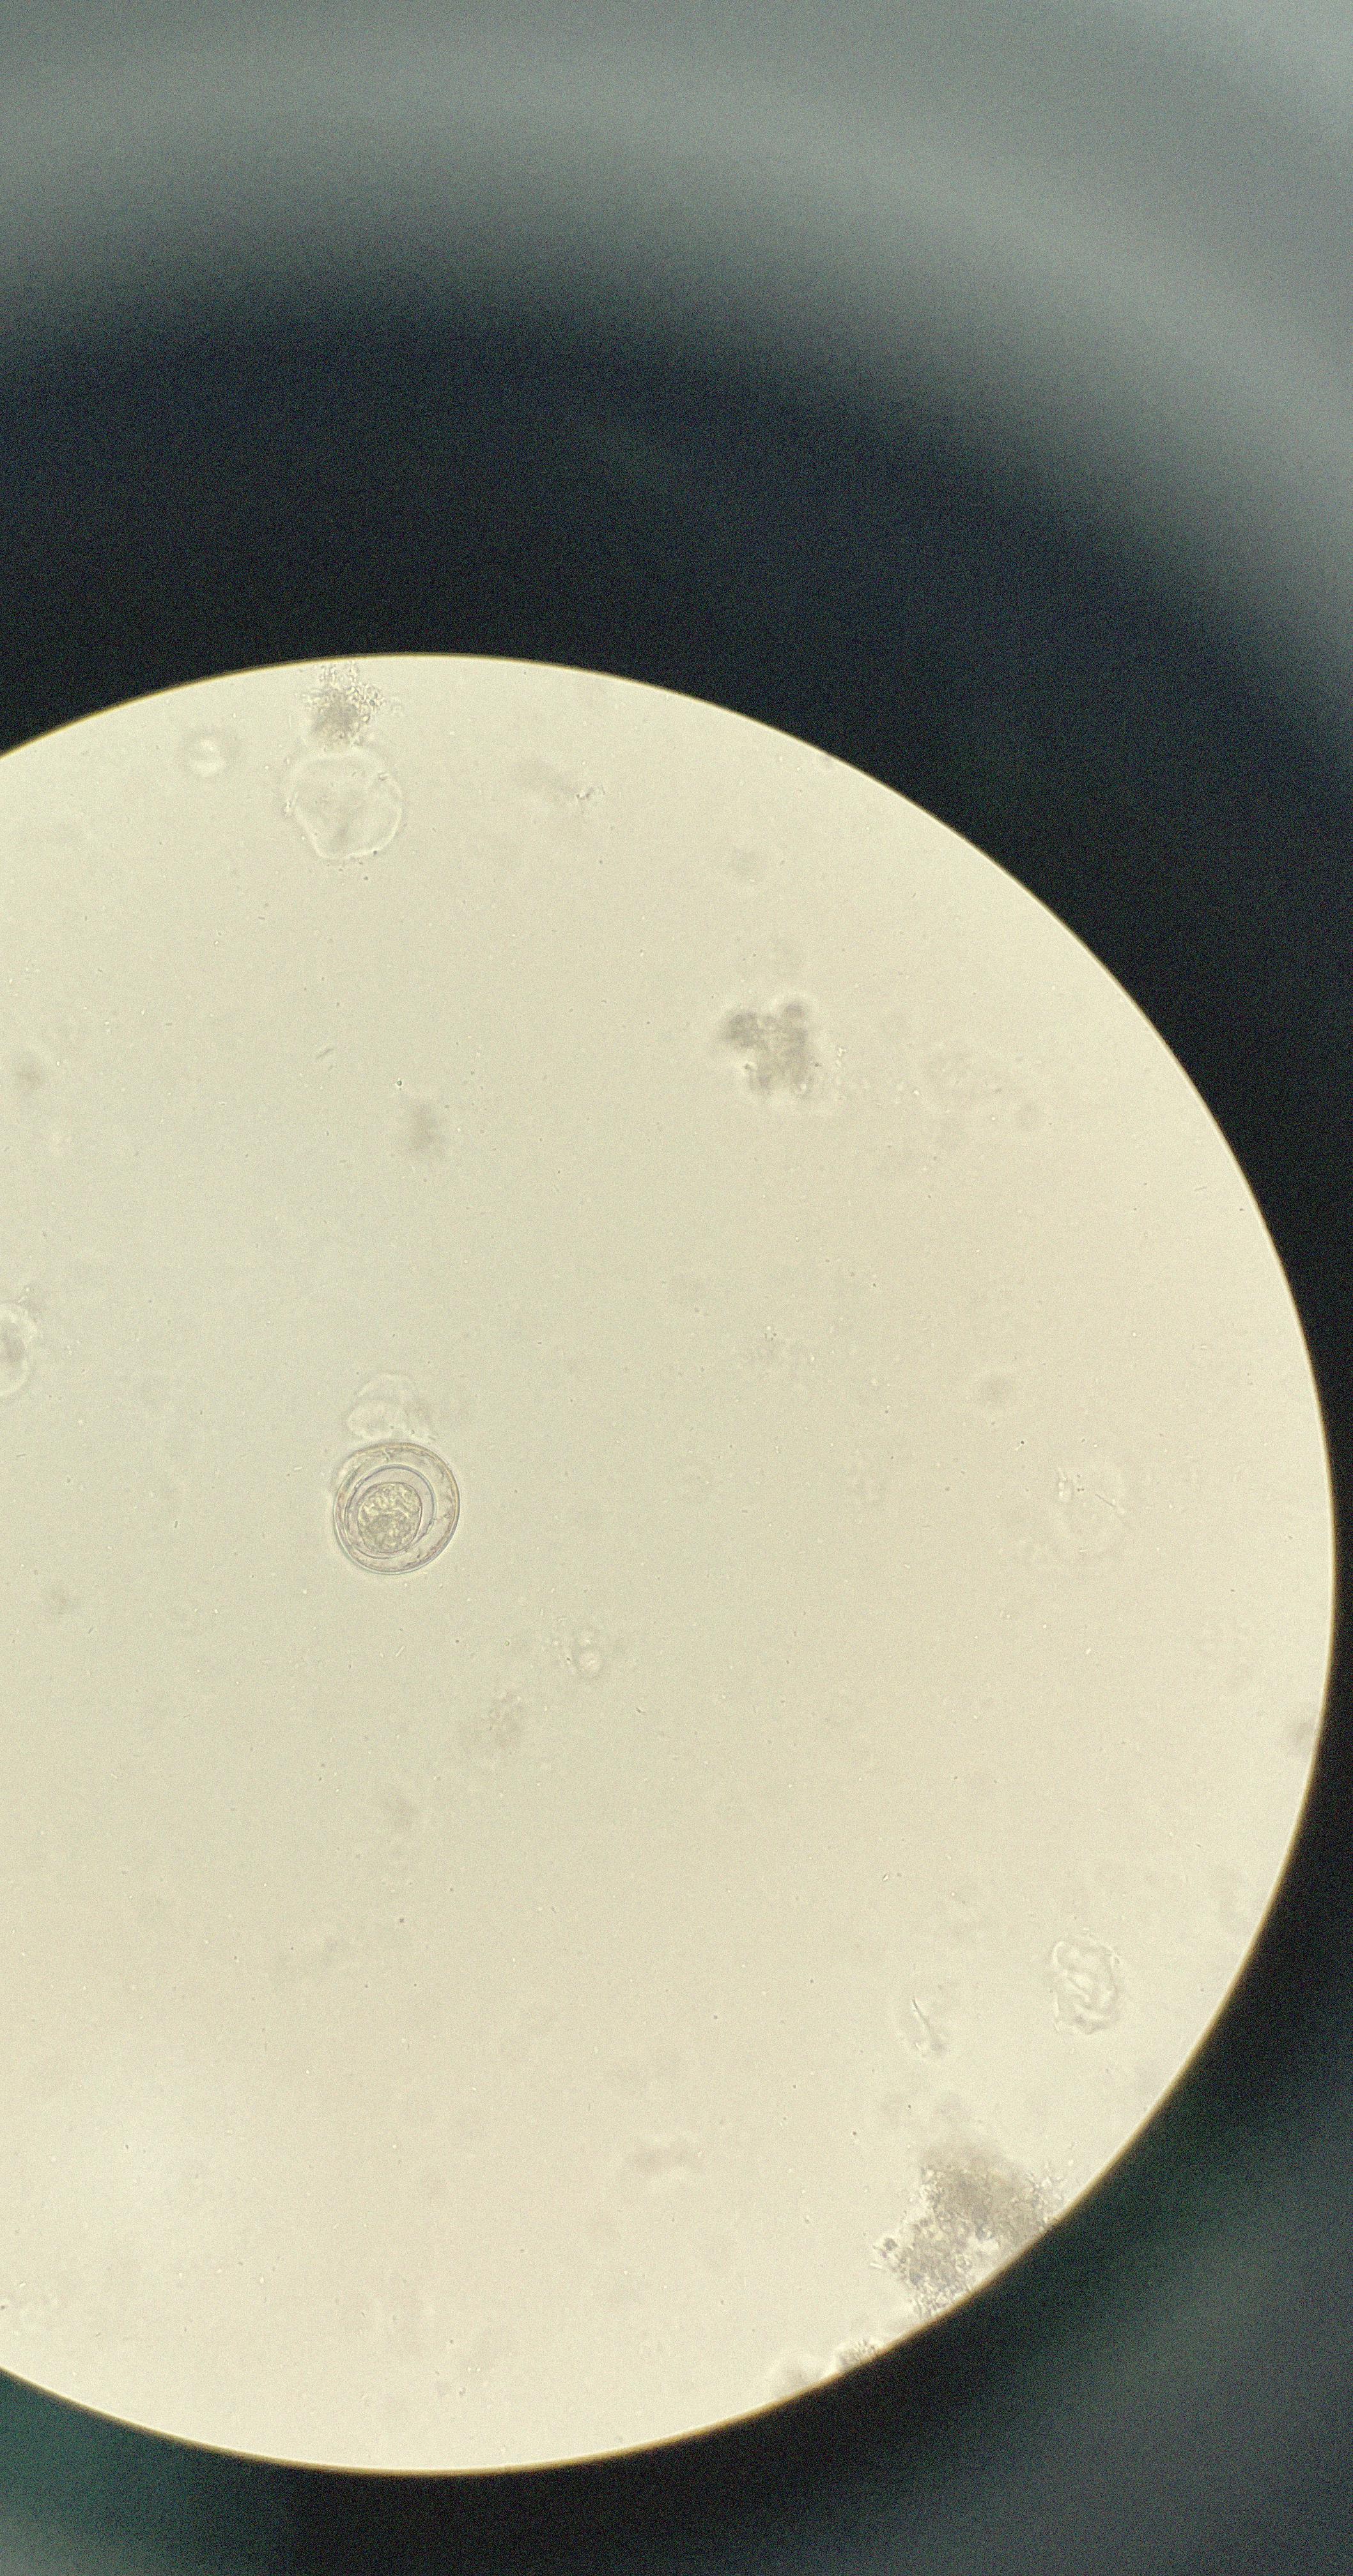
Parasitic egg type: Hymenolepis nana